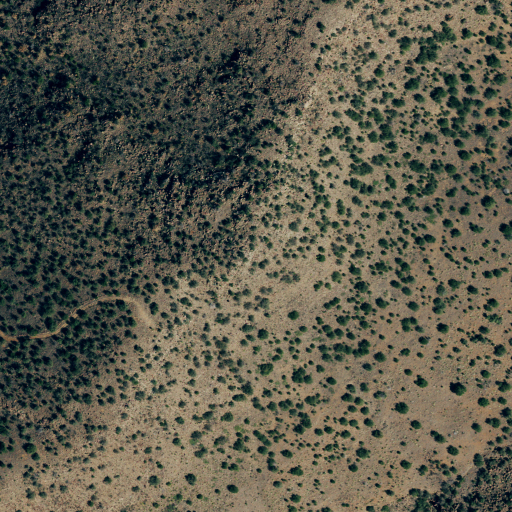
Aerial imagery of mountain in Texas named Cathedral Mountain containing shrub, evergreen forest, and grassland